Question: I'm using jQGrid in my MVC4 application. All works fine, except that the icons are not being shown on pager. I need help to know what is going wrong.
Here is my code:
'''
<link href="@Url.Content("~/Content/themes/jquery-ui.css")" rel="stylesheet" media="screen">
<link href="@Url.Content("~/Content/jquery.jqGrid/ui.jqgrid.css")" rel="stylesheet" media="screen">
<link href="@Url.Content("~/Content/jquery.jqGrid/ui.multiselect.css")" rel="stylesheet" media="screen">
<script src="js/i18n/grid.locale-en.js" type="text/javascript"></script>
<script src="@Url.Content("~/Scripts/i18n/grid.locale-pt.js")"></script>
<script src="@Url.Content("~/Scripts/jquery.jqGrid.min.js")"></script>
<script src="@Url.Content("~/Scripts/ui.multiselect.js")"></script>
<script src="@Url.Content("~/Scripts/jquery.tablednd.js")"></script>
<script src="@Url.Content("~/Scripts/jquery.contextmenu.js")"></script>
<script type="text/javascript">
jQuery(document).ready(function () {
$('#myGrid').jqGrid({
height: 300,
toolbar: [true, 'bottom'],
multiselect: true,
cellEdit: false,
rowNumbers: true,
datatype: 'json',
rowNum: 50,
rowList: [50, 100, 200],
url: '@Url.Action("GetGridData", "AdminSysLog")',
editurl: '@Url.Action("CRUDGridData", "AdminSysLog")',
contentType: "application/json; charset-utf-8",
caption: 'System Logs',
mtype: 'POST',
shrinkToFit: false,
pager: '#myPager',
sortname: 'DateTime',
sortorder: 'desc',
viewrecords: true,
colNames: ['DATETIME', 'LEVEL', 'TYPE', 'SYSTEM', 'USER', 'MESSAGE'],
colModel: [
{ name: 'DateTime', align: 'center', width: 140, sortable: true, editable: false, searchoptions: { sopt: ['eq', 'ne', 'cn'] } },
{ name: 'Severity', align: 'center', width: 50, sortable: true, editable: false, searchoptions: { sopt: ['eq', 'ne', 'cn'] } },
{ name: 'Type', align: 'center', width: 50, sortable: true, editable: false, searchoptions: { sopt: ['eq', 'ne', 'cn'] } },
{ name: 'Source', align: 'center', width: 100, sortable: true, editable: false, searchoptions: { sopt: ['eq', 'ne', 'cn'] } },
{ name: 'User', align: 'center', width: 100, sortable: true, editable: false, searchoptions: { sopt: ['eq', 'ne', 'cn'] } },
{ name: 'Message', align: 'left', width: 500, sortable: true, editable: false, searchoptions: { sopt: ['eq', 'ne', 'cn'] } },
]
}).navGrid('#myPager', {
edit: false,
add: false,
del: true,
search: true,
deltext: "Apaga",
searchtext: "Busca",
viewrecords: true
}
);
});
</script>
<table id="myGrid"></table>
<div id="myPager"></div>
<br />
<br />
'''
And here is what is being shown (no icons at all):

Thanks for any kind of help.
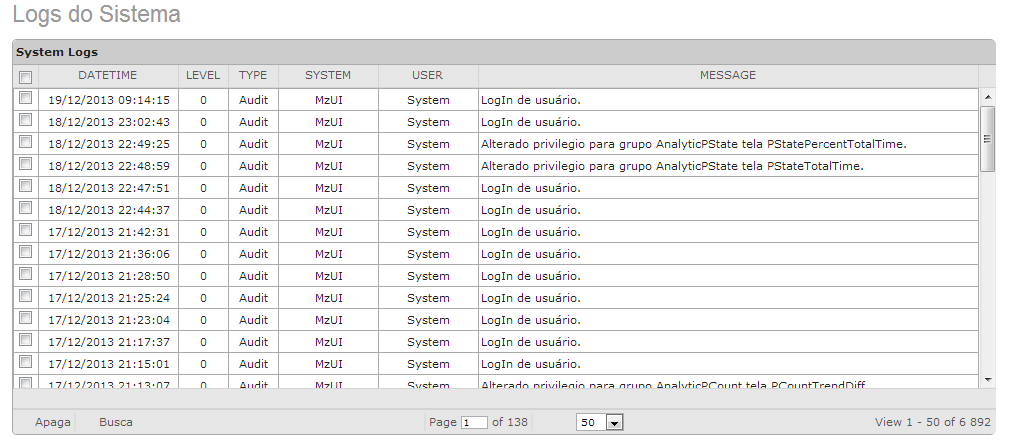
Answer: I suppose that you added jQuery UI in the wrong way to your project. You should verify that the folder '/Content/themes/' (from which you get 'jquery-ui.css') contains subfolder 'images' with PNG files.